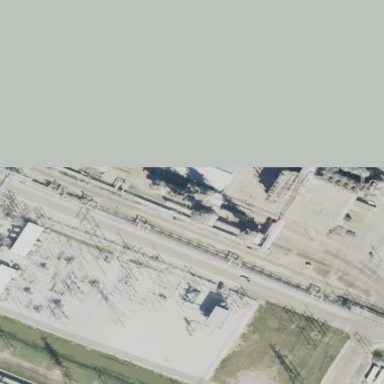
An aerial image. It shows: Industrial power substation surrounded by fence.